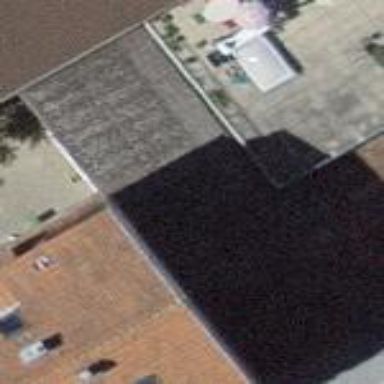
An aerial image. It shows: Group of garages.